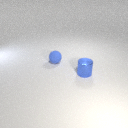
small blue rubber sphere behind small blue metal cylinder